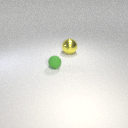
small green rubber sphere in front of large yellow metal sphere